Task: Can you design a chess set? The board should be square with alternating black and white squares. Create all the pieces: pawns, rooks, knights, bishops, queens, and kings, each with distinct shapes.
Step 4496:
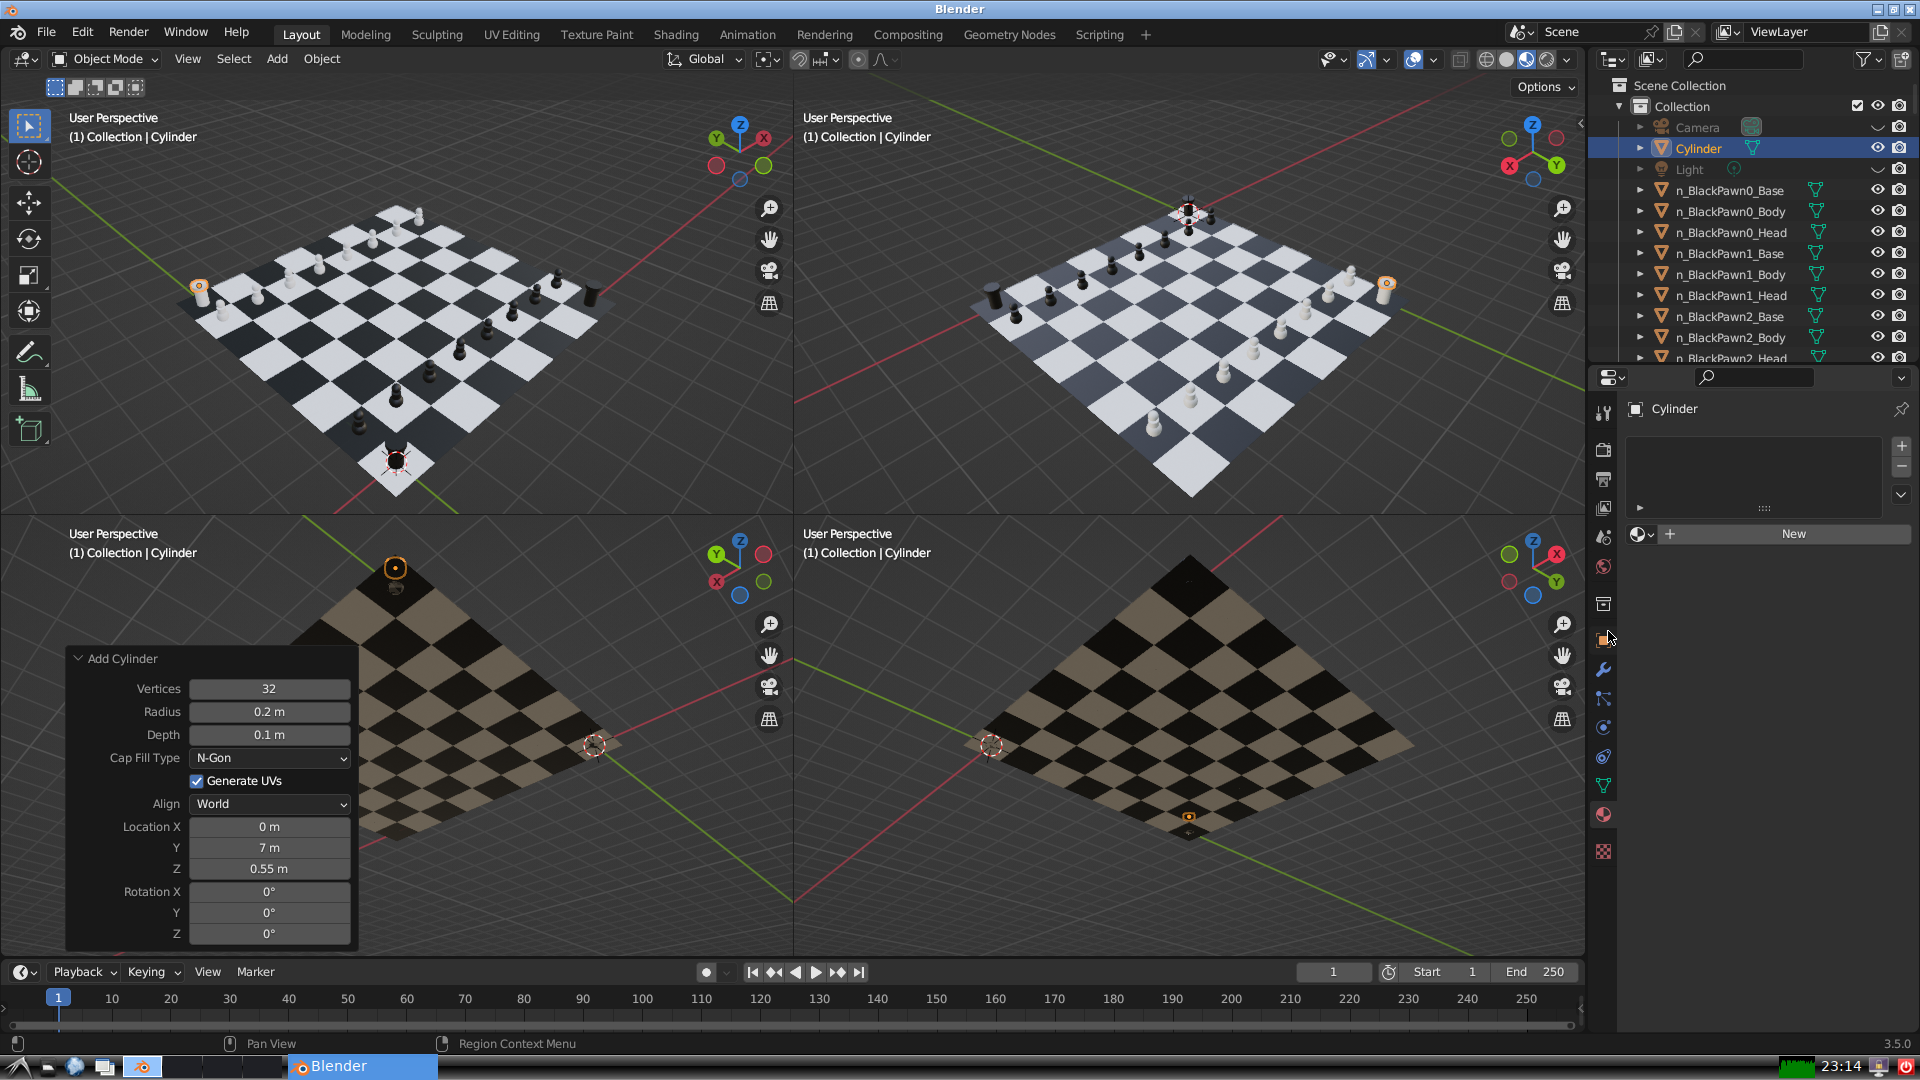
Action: click: no